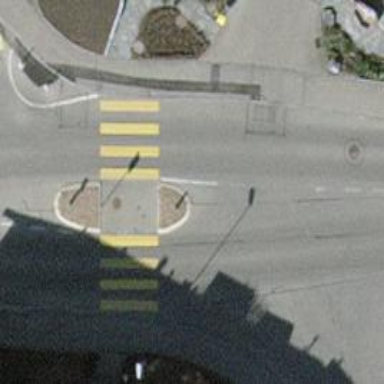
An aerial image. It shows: Zebra crossing with uncontrolled intersection and pedestrian island.